Question: I got the no of contours of this image using function of cvFindcontour its fine and also i got the each contour using to increment contour->h_next.
'''
cvFindContours( src, storage, &contour, sizeof(CvContour), CV_RETR_CCOMP, CV_CHAIN_APPROX_SIMPLE );
'''
but sequence of the contour was random,is there any way to find the contour as such given format in the image? my ultimate aim was to find the area of outer squares alone(i.e)(1,2,3,4,9,10,15,16,17,18 alone).please can you suggest some algorithm or function to find the contour with this sequence.
Thanks in advance.

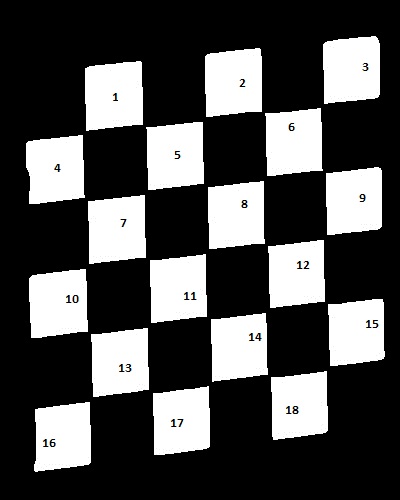
Answer: I would suggest :
- - - -